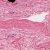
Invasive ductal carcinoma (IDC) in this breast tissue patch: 0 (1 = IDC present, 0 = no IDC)